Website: walmart
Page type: customer-info-address
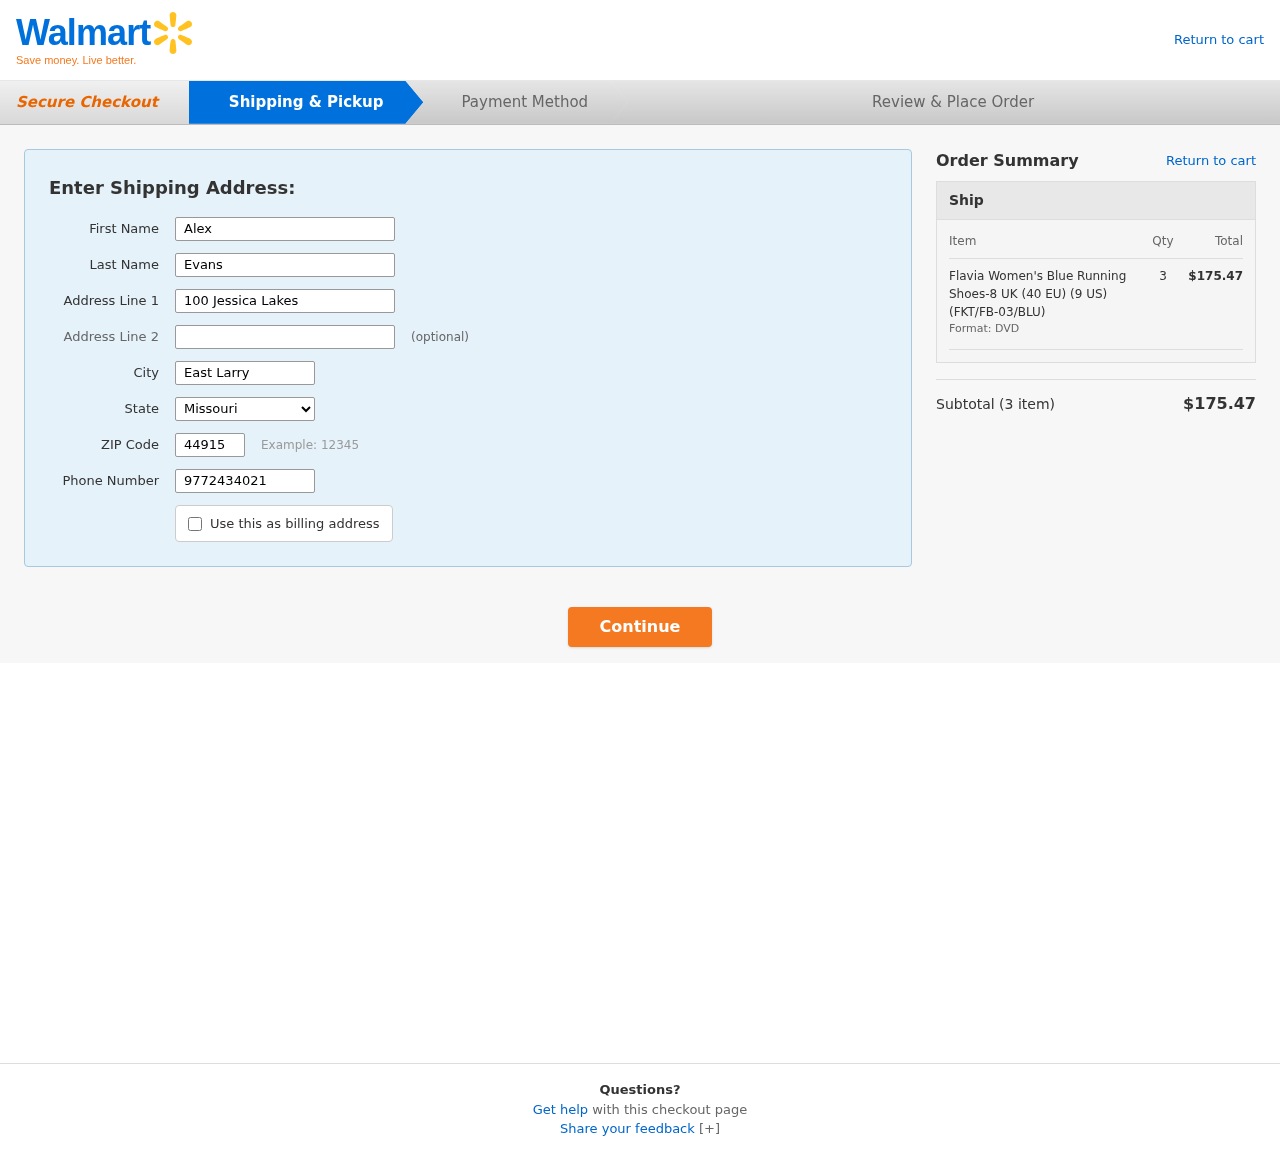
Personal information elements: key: PII_CITY
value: East Larry
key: PII_FIRSTNAME
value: Alex
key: PII_LASTNAME
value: Evans
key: PII_PHONE
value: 9772434021
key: PII_POSTCODE
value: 44915
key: PII_STATE
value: Missouri
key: PII_STREET
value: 100 Jessica Lakes
Product elements: key: PRODUCT1_NAME
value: Flavia Women's Blue Running Shoes-8 UK (40 EU) (9 US) (FKT/FB-03/BLU)
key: PRODUCT1_QUANTITY
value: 3
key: PRODUCT1_LINE_TOTAL
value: $175.47
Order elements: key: ORDER_NUM_ITEMS
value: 3
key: ORDER_SUBTOTAL
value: $175.47